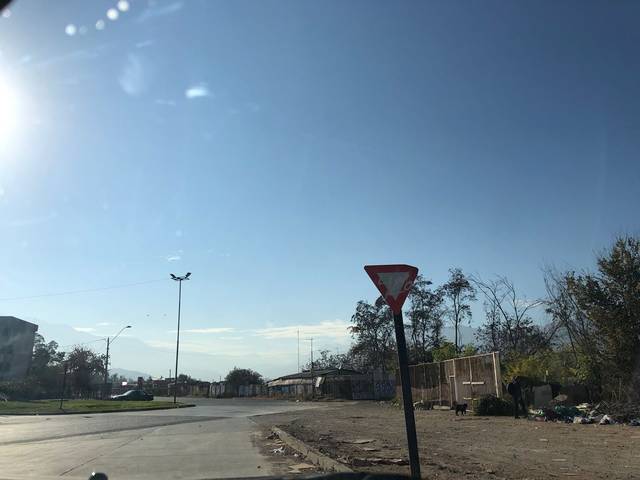
Region: Chile
Coordinates: -33.632, -70.59